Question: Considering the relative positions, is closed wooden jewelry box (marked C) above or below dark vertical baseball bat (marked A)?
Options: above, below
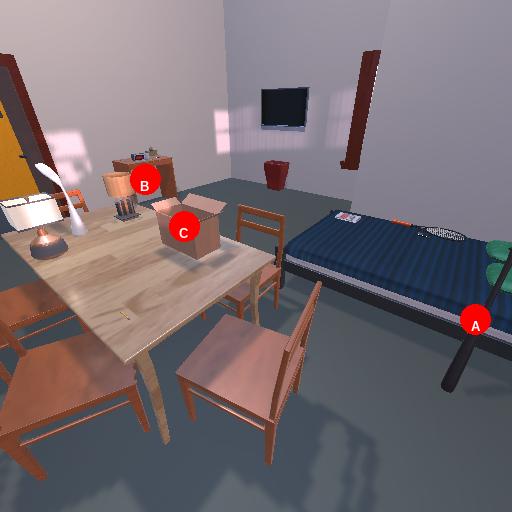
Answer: above